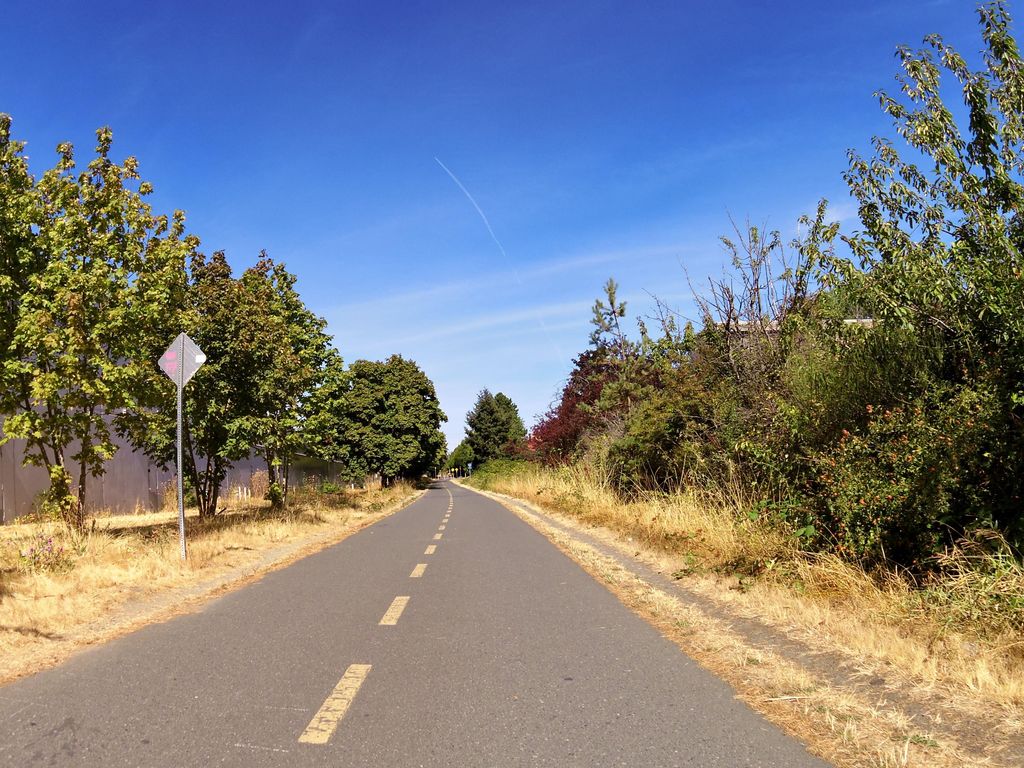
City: victoria